Question: Here is the code:
'''
Box twoPanelBox= new Box(BoxLayout.Y_AXIS);
twoPanelBox.add(panelA); // red
twoPanelBox.add(new JSeparator(SwingConstants.HORIZONTAL) );
twoPanelBox.add(panelB); // black
'''
And here is what i get:

The red and the black panel are displayed as expected, where the seperater ( green box around) has something like a margin between.
How can a avoid this marging, and eliminate this space (grey area)?
Thank you
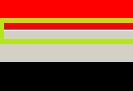
Answer: A little unexpectedly, BoxLayout will stretch the separator. However, this dirty hack will help:
'''
JSeparator separator = new JSeparator(SwingConstants.HORIZONTAL);
separator.setMaximumSize( new Dimension(Integer.MAX_VALUE, 1) );
mergeBox.add(separator);
'''